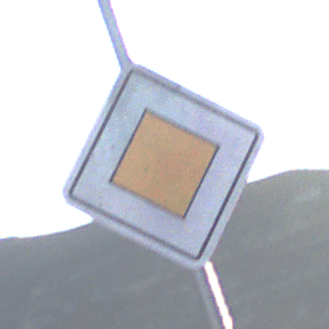
Verkehrszeichen: Vorfahrtsstrasse
Umgebung: Outdoor, Nature
Tageszeit: SunriseSunset
Wetter: Clear
Licht: Natural
Jahreszeit: NotSpecified
Kontrast: HighContrast